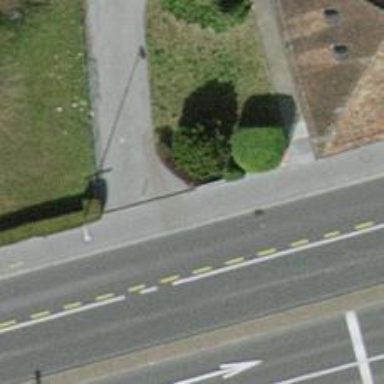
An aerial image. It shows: Hedge barrier.